Question: I did the following:
'''
for grp, val in df_grp:
ax1.plot(val.concentration,val.capacity,'o', label = grp)
ax1.set_xlim(0,2.5)
plt.legend(loc=1, bbox_to_anchor=[0,0,1.5,1])
'''
How do i get rid of the brackets, the 'u' and the quotation marks ?

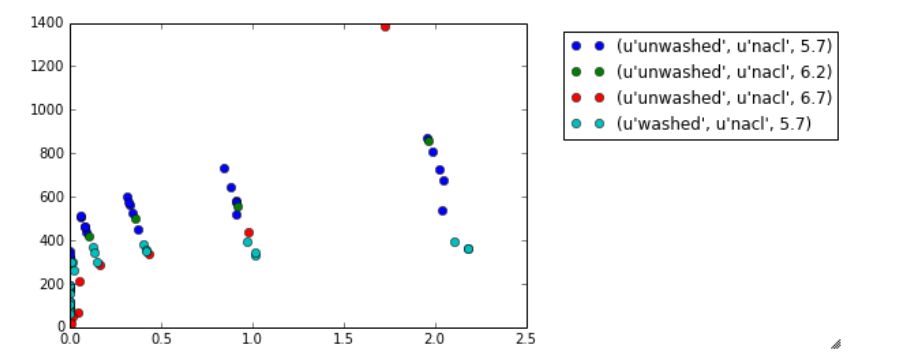
Answer: Because you are using the groups as labels, the labels are actually the 'str' property of 'tuple' representing each group, a quick work around:
'''
In [42]:
print df
v1 v2 v3
0 A 11 1
1 A 11 2
2 A 30 3
3 A 30 4
4 B 45 5
5 B 45 6
6 B 12 7
7 B 12 8
In [43]:
ax = plt.subplot(111)
for grp, val in df.groupby(['v1', 'v2']):
ax.plot(val.v3,val.v3-1,'o', label = grp)
L = ax.legend(loc=4)
_ = [item.set_text(' '.join(map(str, eval(item.get_text())))) for item in L.get_texts()]
'''

Show it step-by-step:
'''
In [38]:
[item.get_text() for item in L.get_texts()]
Out[38]:
["('A', 11)", "('A', 30)", "('B', 12)", "('B', 45)"]
In [39]:
[eval(item.get_text()) for item in L.get_texts()] #convert them back to tuple
Out[39]:
[('A', 11), ('A', 30), ('B', 12), ('B', 45)]
In [41]:
[' '.join(map(str, eval(item.get_text()))) for item in L.get_texts()] #into strings
Out[41]:
['A 11', 'A 30', 'B 12', 'B 45']
'''